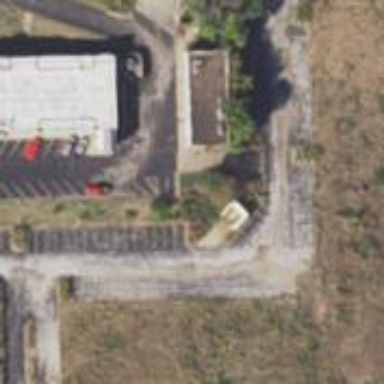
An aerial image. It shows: Motel building.